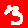
Digit: 3